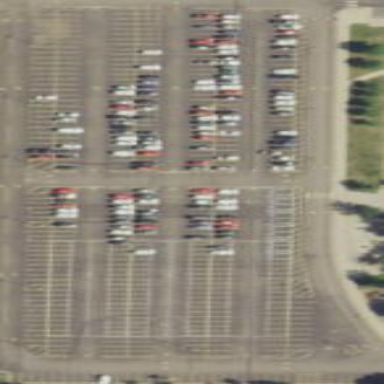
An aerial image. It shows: Parking area with surface.